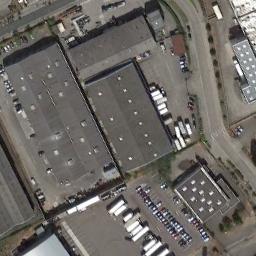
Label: industrial_area